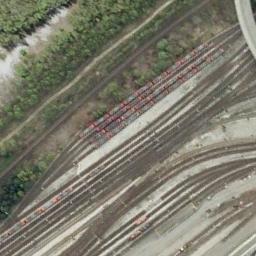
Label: railway